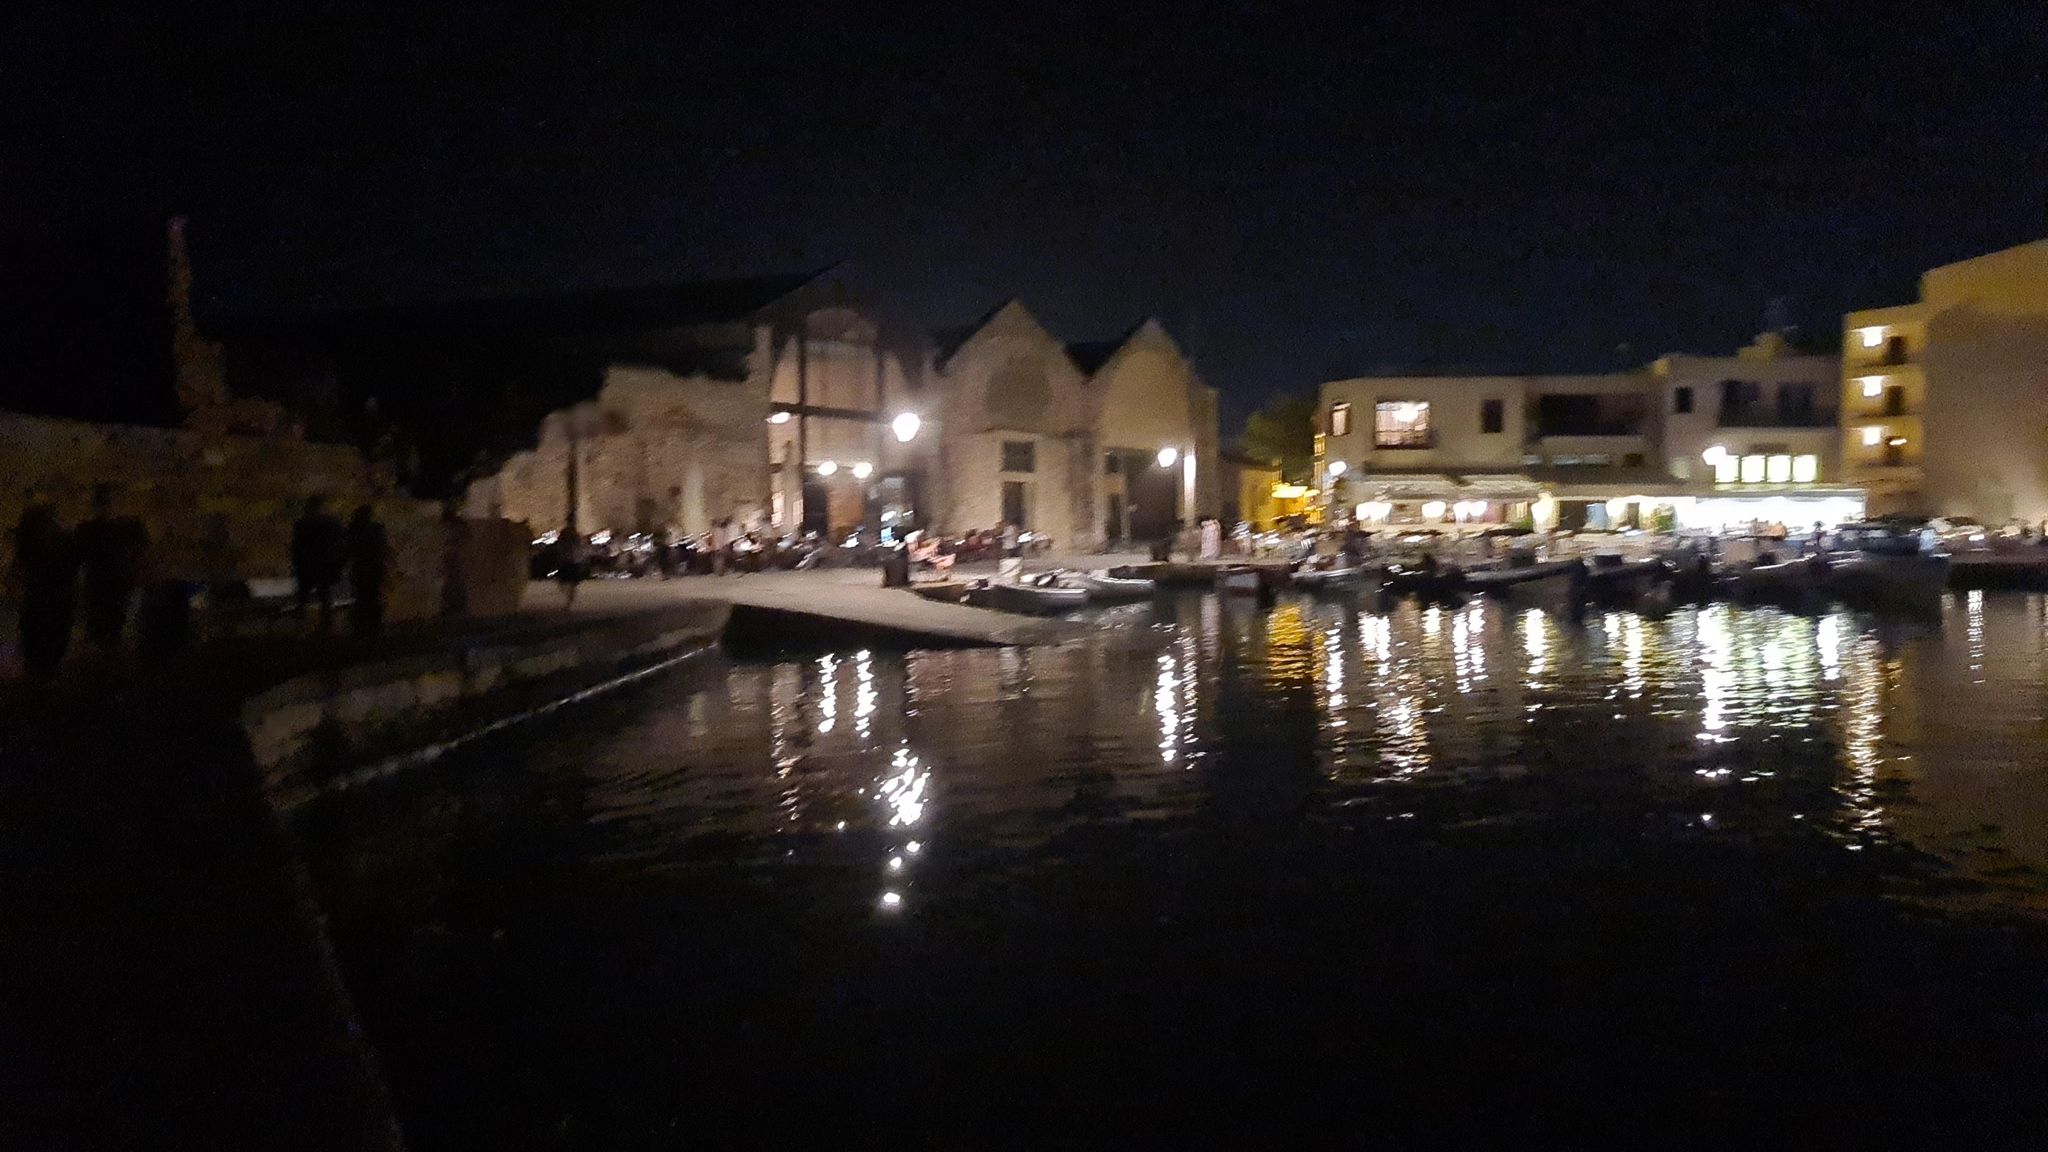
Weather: snowy
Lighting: night
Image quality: slightly poor
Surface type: walking surface
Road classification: residential, footway, steps
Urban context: urban centre
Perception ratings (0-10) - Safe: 3.57, Lively: 4.45, Beautiful: 6.81, Boring: 3.78, Depressing: 1.11, Wealthy: 7.74